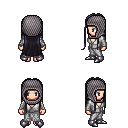
a pixel art fantasy rpg character, female body template, human, light skin, white robe, red pants, raven extra-long hairstyle, chain hood, metal boots, four views (front, back, left, right), 2x2 character sprite sheet, small pixel art, hard edges, no anti-aliasing